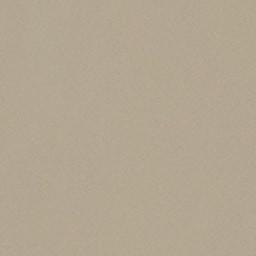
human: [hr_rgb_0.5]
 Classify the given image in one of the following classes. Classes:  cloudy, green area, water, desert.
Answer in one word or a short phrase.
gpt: desert